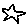
Label: star